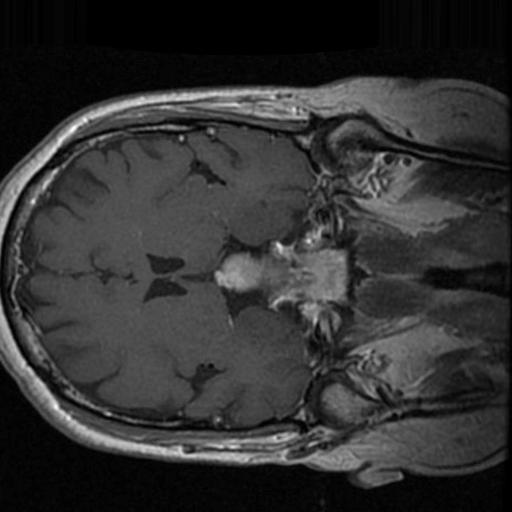
Label: brain_tumor